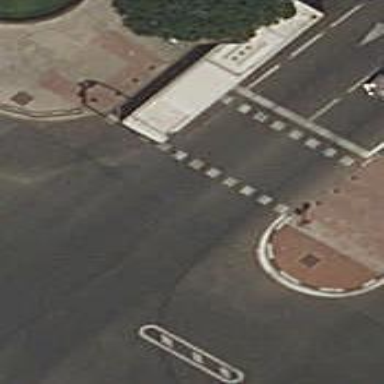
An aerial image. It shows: Road crossing with traffic signals.